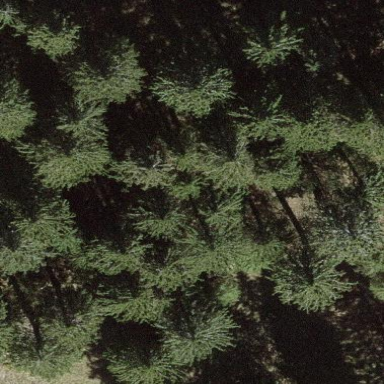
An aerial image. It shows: Forest area.